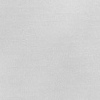
Atmospheric dust classification: dusty